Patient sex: M
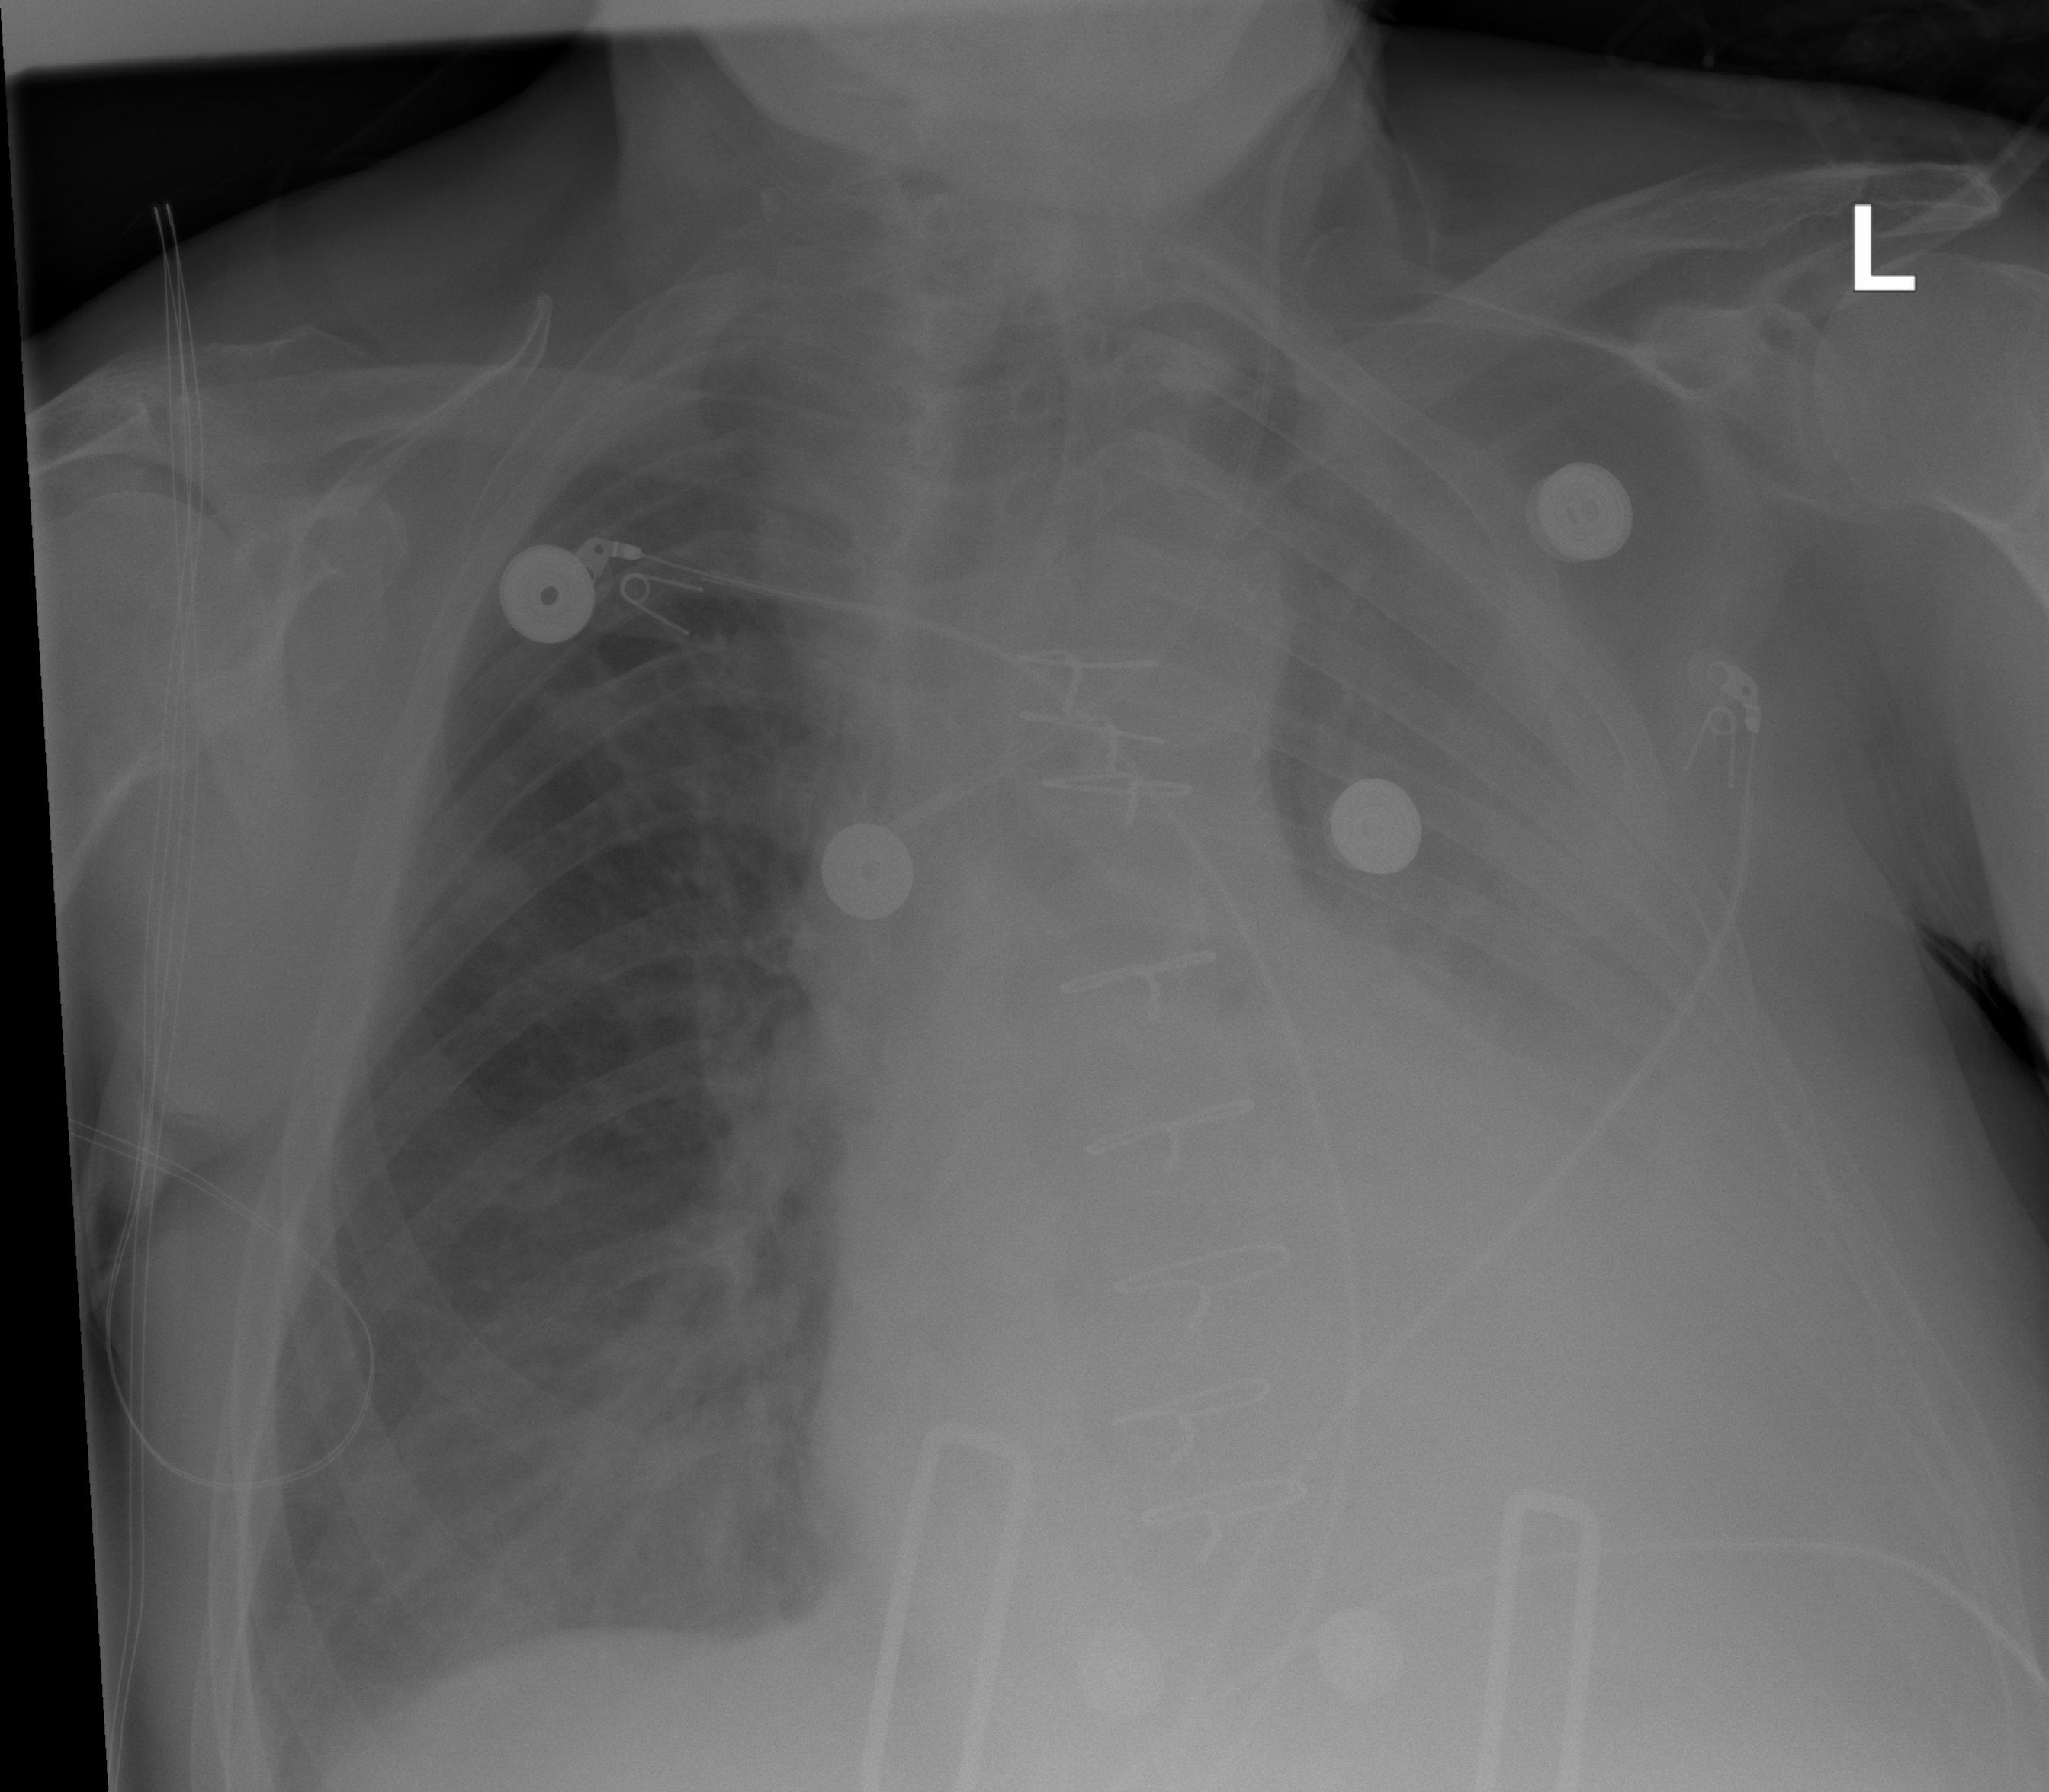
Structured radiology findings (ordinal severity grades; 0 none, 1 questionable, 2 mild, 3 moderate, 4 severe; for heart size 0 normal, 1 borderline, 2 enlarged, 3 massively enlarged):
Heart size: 2
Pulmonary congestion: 0
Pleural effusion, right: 0
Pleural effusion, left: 3
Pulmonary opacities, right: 0
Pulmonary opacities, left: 0
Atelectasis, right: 2
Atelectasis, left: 2